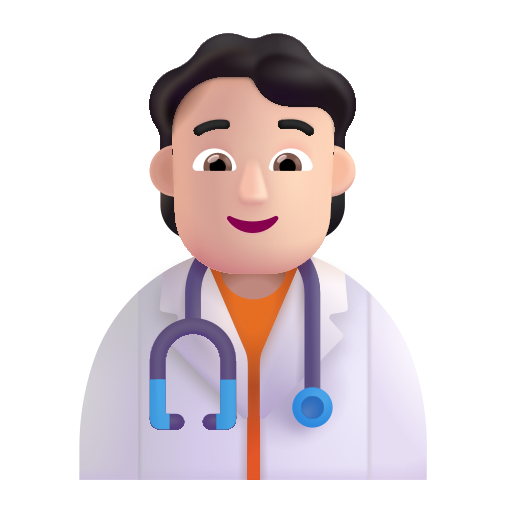
health worker color light